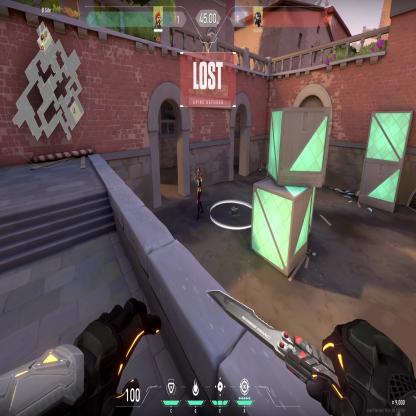
Label: enemy